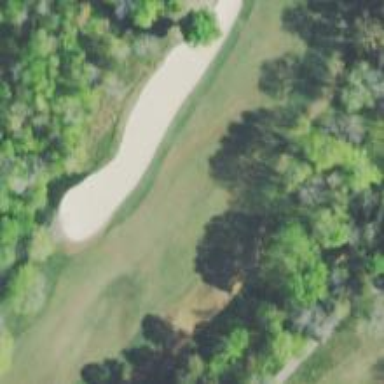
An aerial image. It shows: Golf bunker filled with natural sand.